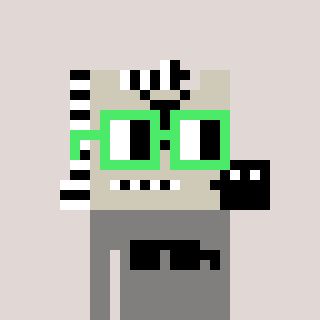
a pixel art character with square light green glasses, a zebra-shaped head and a bluegrey-colored body on a warm background